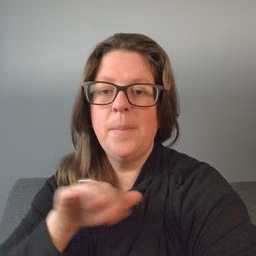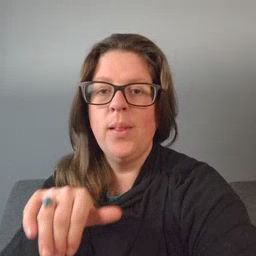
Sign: pool